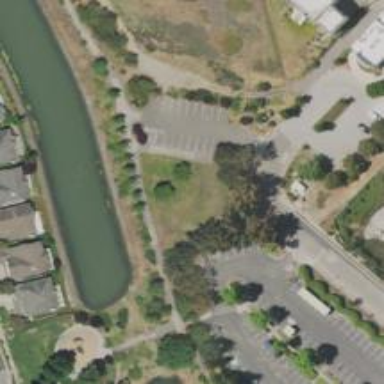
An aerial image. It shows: Parking space.